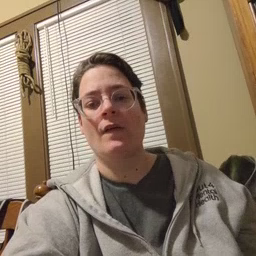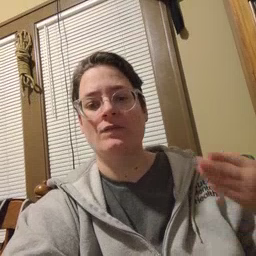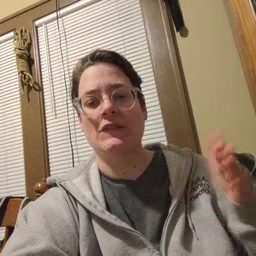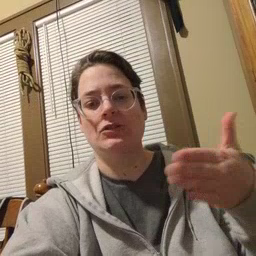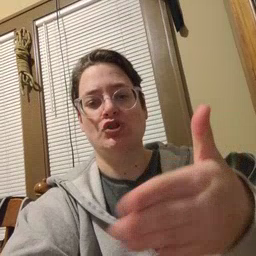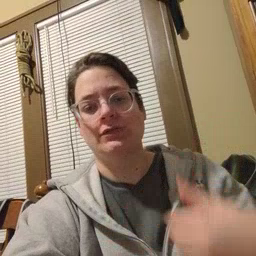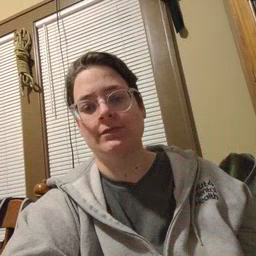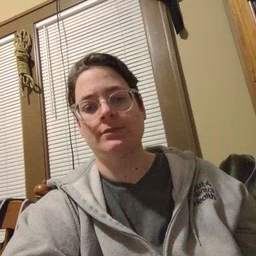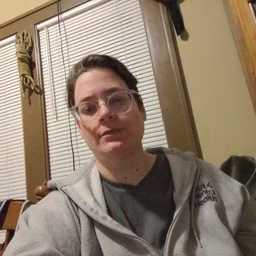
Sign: fish